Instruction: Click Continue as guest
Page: checkout
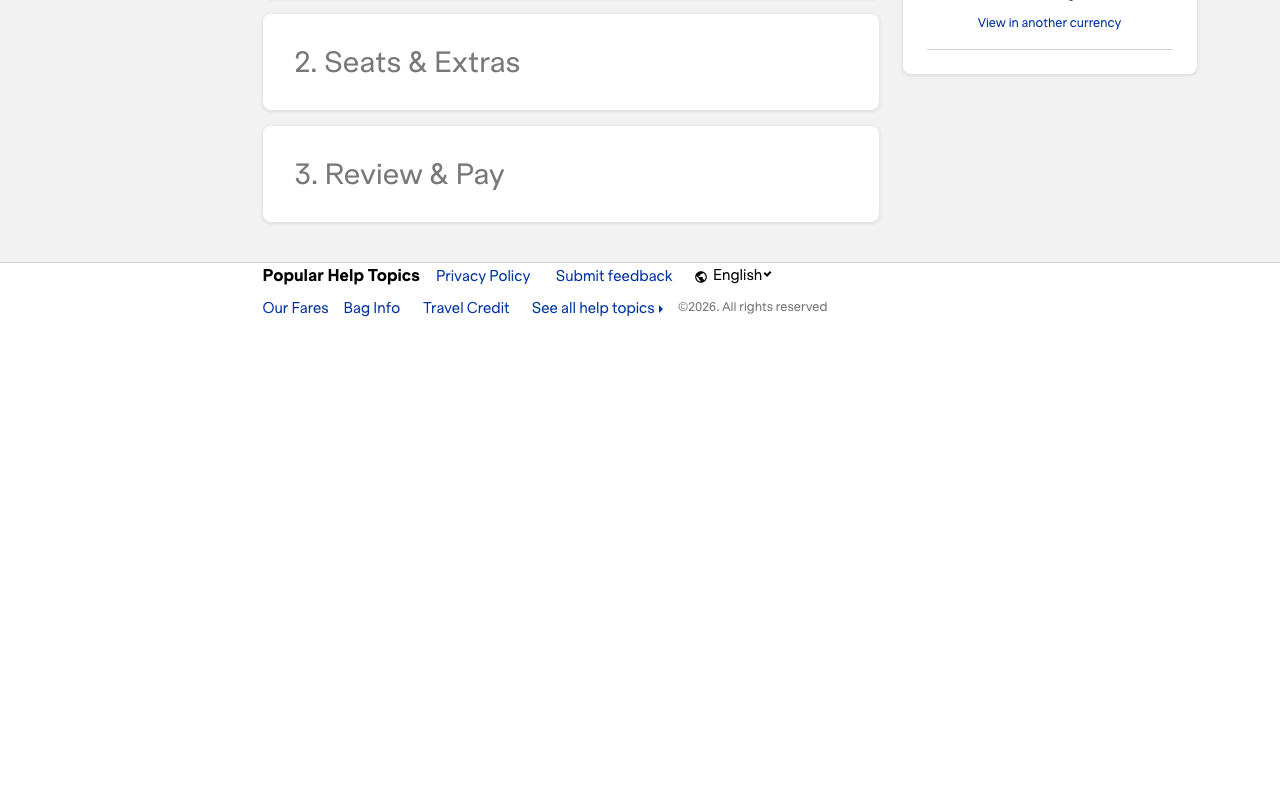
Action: click